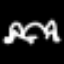
Label: frog